Question: I have a table and I wanted to allow user to click on any elements on the table to get the row of data. How do I do that?
For example, I have a table like this in my view.
'''
<table class="myTable">
: <tr class="table">
<th class="table">
Client ID
</th>
<th class="table">
Client Name
</th>
<th class="table">
Client Address
</th>
</tr>
'''
When I run the project I'll get something like this:

If user click on column Client Name: BBB. It will have a pop out window saying: Hi, you've selected Client ID: 002, Client Name: BBB, Client Add: xxxxx.
User can click on all columns and it will still return the whole row of data in the pop out window.
How to do this? Please help.
HTML:
@model IEnumerable
@{
ViewBag.Title = "Client";
Layout = "~/Views/Shared/_Layout.cshtml";
}
'''
<div class="body">
<div class="outer">
<div class="inner">
<table class="myTable">
<tr class="table">
<th class="table">
Client Name
</th>
<th class="table">
Client Code
</th>
<th class="table">
Client Address
</th>
<th class="searchTable">
Client Lead Partner
</th>
</tr>
@foreach (var i in Model)
{
<tr class="myTable">
<td class="table">@i.ClientName
</td>
<td class="table">@i.ClientCode
</td>
<td class="table">@i.ClientAddress
</td>
</tr>
}
</table>
</div>
</div>
'''
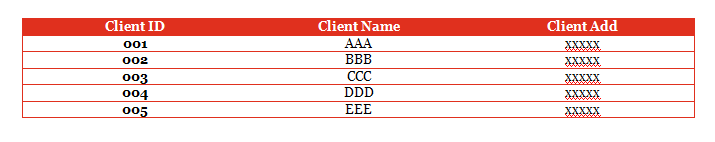
Answer: You can do this:
'''
$("tr.myTable").click(function() {
var tableData = $(this).children("td").map(function() {
return $(this).text();
}).get();
console.log(tableData);
});
'''
Returns a nice array of your data, then you can display it how you want.
Demo: <URL>